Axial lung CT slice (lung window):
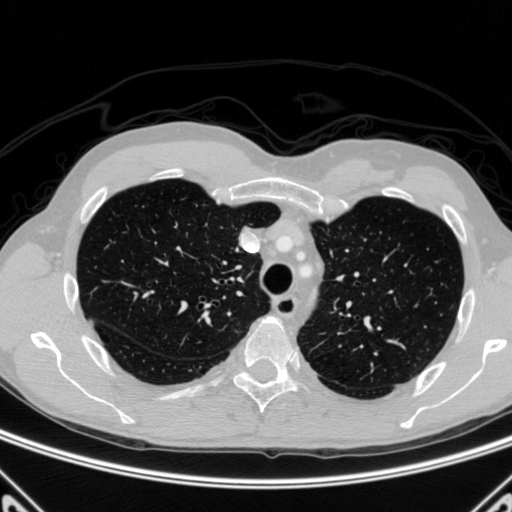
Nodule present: no